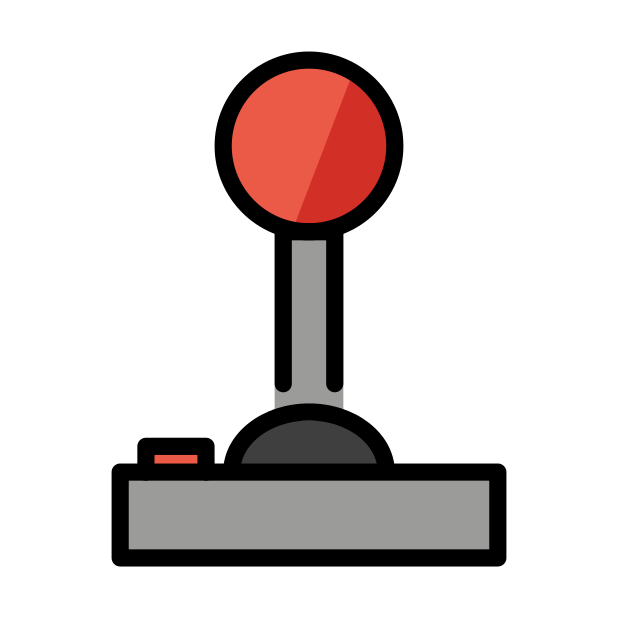
Emoji: 🕹
Name: joystick
Unicode: 0x1f579